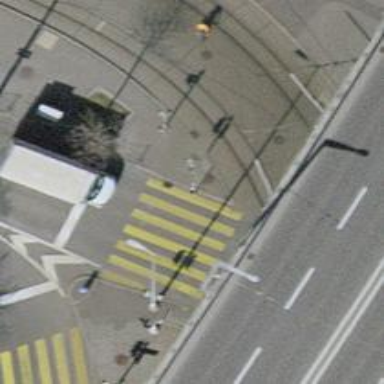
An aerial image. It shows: Zebra crossing with traffic signals.